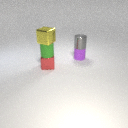
small red metal cube in front of small purple rubber cylinder